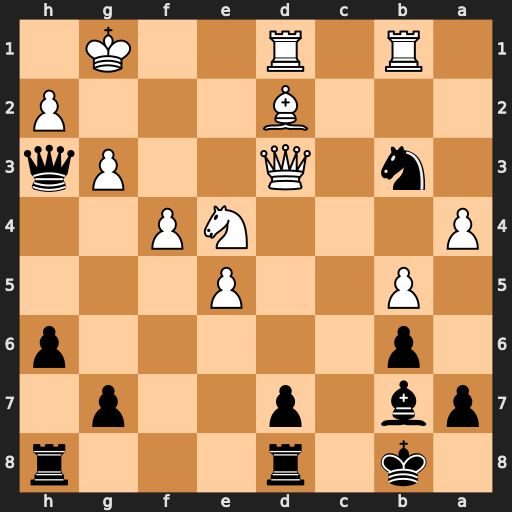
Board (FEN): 1k1r3r/pb1p2p1/1p5p/1P2P3/P3NP2/1n1Q2Pq/3B3P/1R1R2K1
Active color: b
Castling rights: -
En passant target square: -
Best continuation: Nc5 Qf1 Qxf1+